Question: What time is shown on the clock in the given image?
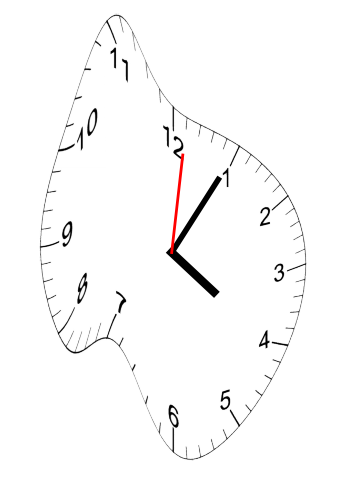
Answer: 04:05:01